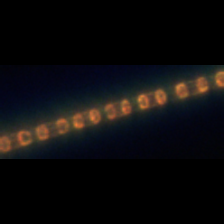
Taxon: Skeletonema
Group: Diatoms